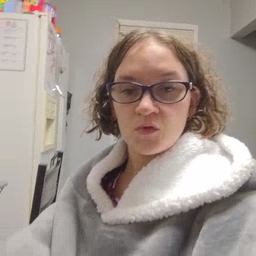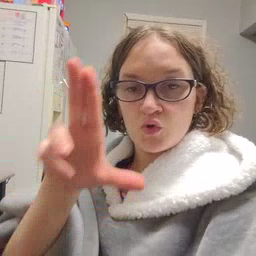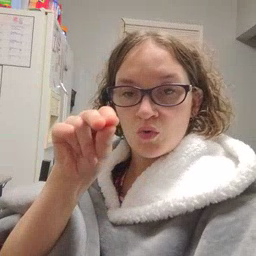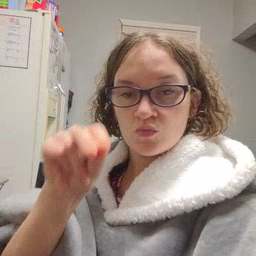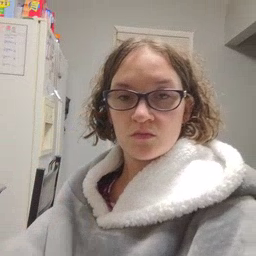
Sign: no